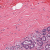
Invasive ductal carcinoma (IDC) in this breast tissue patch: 0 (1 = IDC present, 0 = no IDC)